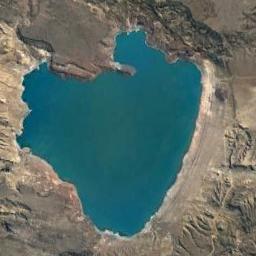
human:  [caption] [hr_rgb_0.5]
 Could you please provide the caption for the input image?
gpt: The lake with curved shores lies in a wasteland and the water is blue .

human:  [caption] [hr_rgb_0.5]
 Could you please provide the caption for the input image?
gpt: The lake in the picture is very blue .

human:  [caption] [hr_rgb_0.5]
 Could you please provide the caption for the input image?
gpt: The ground is rough around the lake .

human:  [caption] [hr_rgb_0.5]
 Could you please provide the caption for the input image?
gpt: The blue lake resembling a heart shape is surrounded by brown rocks .

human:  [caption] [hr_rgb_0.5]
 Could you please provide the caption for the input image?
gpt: There are brown bare land around the blue lake .